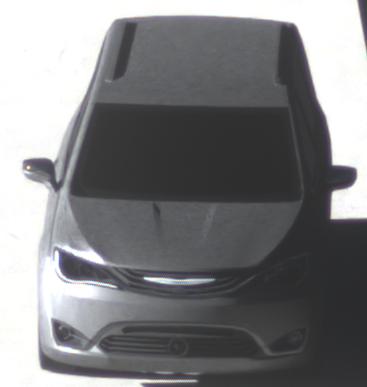
Make: Chrysler
Model: Pacifica
Detailed model: -
Model produced from: 2016
Model produced until: 2020
Doors: 5
Color: gray
Road condition: dry road
Daytime: morning or afternoon
Contrast: high contrast